Question: I have a table, now I have to insert other table/div or stm in that table I have, so it should look like in the attached image.

I have made table already, and don't know how to insert gray color table below green row. I tried insert table inside td, but it don't work. Then I make a div's using display:table, it looks almost fine, but the prices cell align is bad. As you see in image all prices (300, 343, 300) must be same cell size.
I just need simple an example how I could do this as show in image. My table is width:100%;
Sry for no code, just need an example
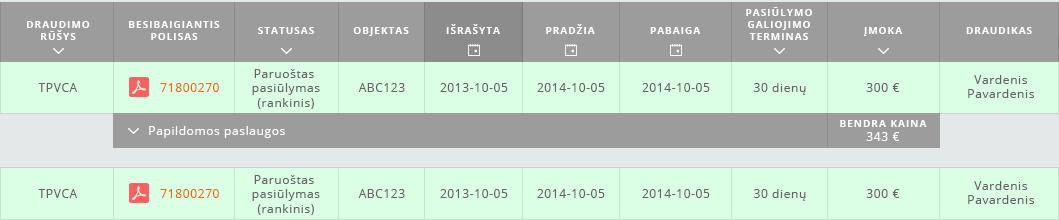
Answer: you can use for example code bellow for gray row:
'''
<tr>
<td></td>
<td colspan="8"> your gray table </td>
<td></td>
</tr>
'''